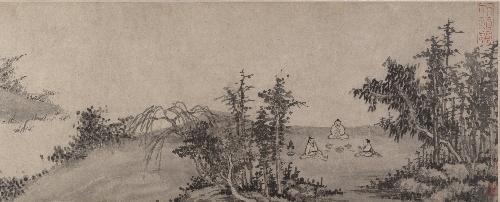
Title: 明  姚綬  文飲圖  卷|Drinking and Composing Poetry
Artist: Yao Shou
Artist bio: Chinese, 1423–1495
Date: 1485
Object type: Handscroll
Classification: Paintings
Medium: Handscroll; ink on paper
Culture: China
Period: Ming dynasty (1368–1644)
Dimensions: Image: 9 3/16 × 30 3/8 in. (23.3 × 77.2 cm)
Other (Colophon): 9 3/16 × 30 in. (23.3 × 76.2 cm)
Overall with mounting: 9 11/16 in. × 24 ft. 11 3/16 in. (24.6 × 759.9 cm)
Department: Asian Art
Credit line: Bequest of John M. Crawford Jr., 1988
Accession year: 1989
Repository: Metropolitan Museum of Art, New York, NY
Tags: Men|Landscapes